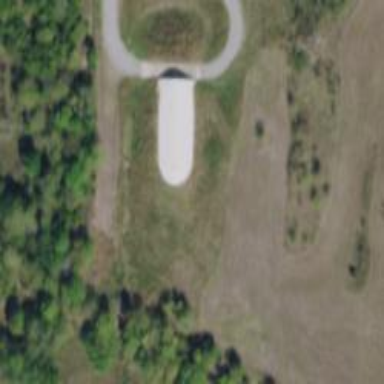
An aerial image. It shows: Military bunker.